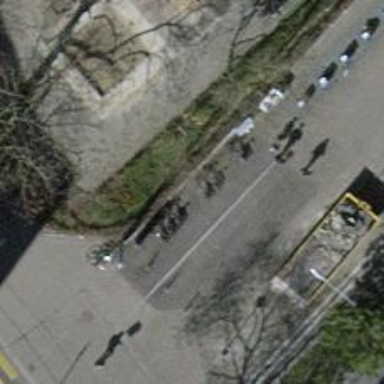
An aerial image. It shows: Bicycle rental facility.